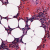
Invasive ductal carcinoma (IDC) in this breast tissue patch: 0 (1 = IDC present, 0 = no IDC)